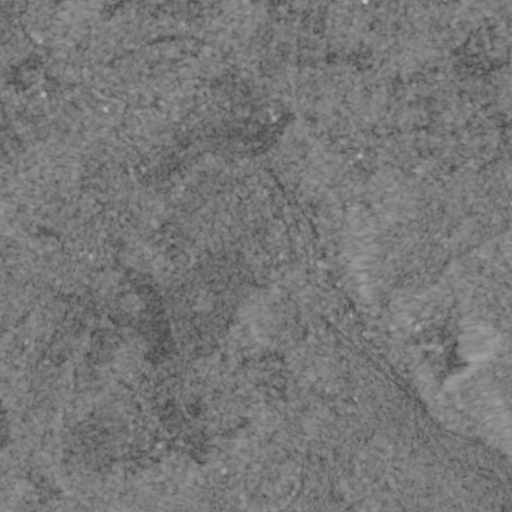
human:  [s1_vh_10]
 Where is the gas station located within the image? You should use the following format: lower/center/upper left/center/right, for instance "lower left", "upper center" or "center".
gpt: The gas station is located in the upper left of the image.
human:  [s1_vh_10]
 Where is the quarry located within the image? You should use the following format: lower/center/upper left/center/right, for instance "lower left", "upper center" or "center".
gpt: The quarry is located in the lower right of the image.
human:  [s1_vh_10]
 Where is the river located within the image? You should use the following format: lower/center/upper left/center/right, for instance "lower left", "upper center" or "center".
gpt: The river is located in the upper of the image.
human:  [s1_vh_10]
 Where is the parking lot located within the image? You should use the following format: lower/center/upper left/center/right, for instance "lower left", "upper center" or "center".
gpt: There is no parking lot in the image.

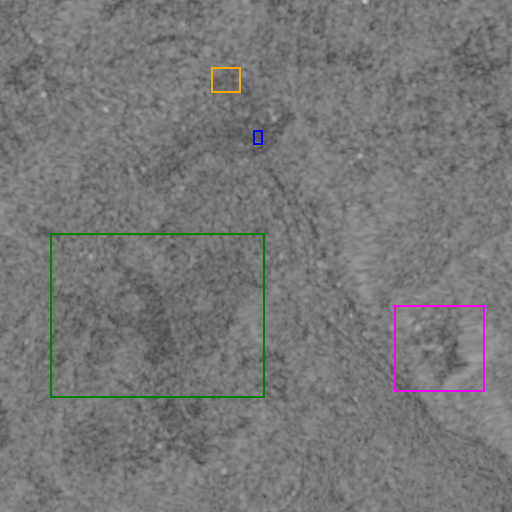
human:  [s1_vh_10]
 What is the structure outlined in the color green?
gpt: The structure outlined in green is a crop field.
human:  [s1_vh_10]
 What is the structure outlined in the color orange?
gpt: The structure outlined in orange is a park.
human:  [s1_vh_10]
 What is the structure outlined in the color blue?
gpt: The structure outlined in blue is a parking lot.
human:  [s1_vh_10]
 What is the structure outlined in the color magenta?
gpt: The structure outlined in magenta is a quarry.
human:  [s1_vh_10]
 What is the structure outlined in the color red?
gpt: There is no red outline.